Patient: sex M, age 25
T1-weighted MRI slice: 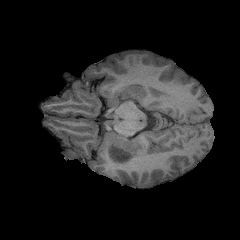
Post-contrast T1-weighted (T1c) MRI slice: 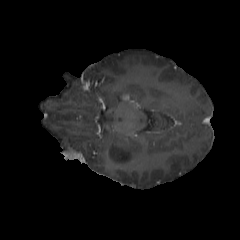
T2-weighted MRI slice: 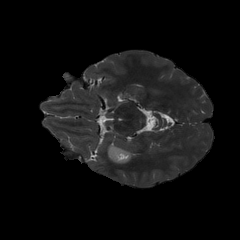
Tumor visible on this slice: yes
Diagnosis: Astrocytoma, IDH-mutant
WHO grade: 2